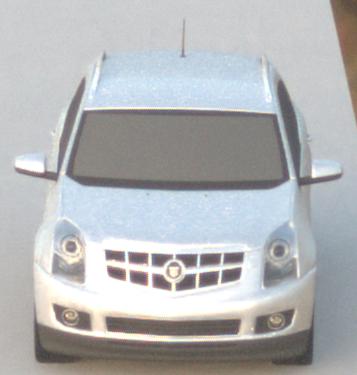
Make: Cadillac
Model: SRX 3.0 V6
Detailed model: SRX (II)
Model produced from: 2010/12
Model produced until: 2012/01
Doors: 5
Color: white
Road condition: dry road
Daytime: sunrise or sunset
Contrast: low contrast